Interaction volume radius: 5 \u00c5
Interaction volume height: 20 \u00c5
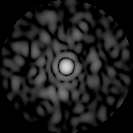
Disorder parameter: 0.8472